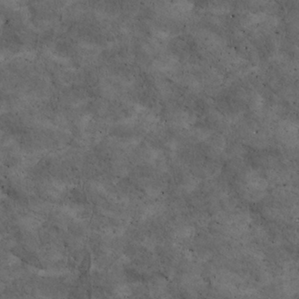
Label: non_frost